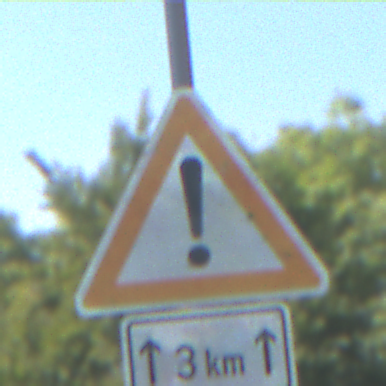
Verkehrszeichen: Gefahrenstelle
Zusatzzeichen unten: LaengeEinerStrecke2
Umgebung: Outdoor, Nature
Tageszeit: Midday
Wetter: Clear
Licht: Natural
Jahreszeit: NotSpecified
Kontrast: HighContrast